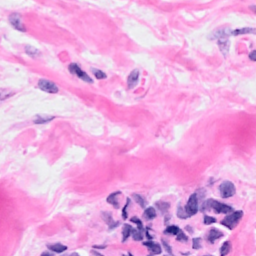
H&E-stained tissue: Breast